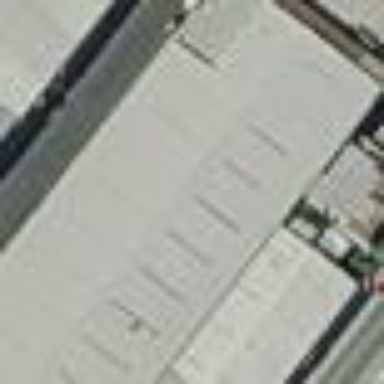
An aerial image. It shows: Industrial building.